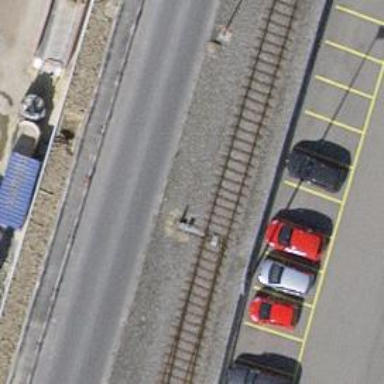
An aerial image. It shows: Railway switch.